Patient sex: M
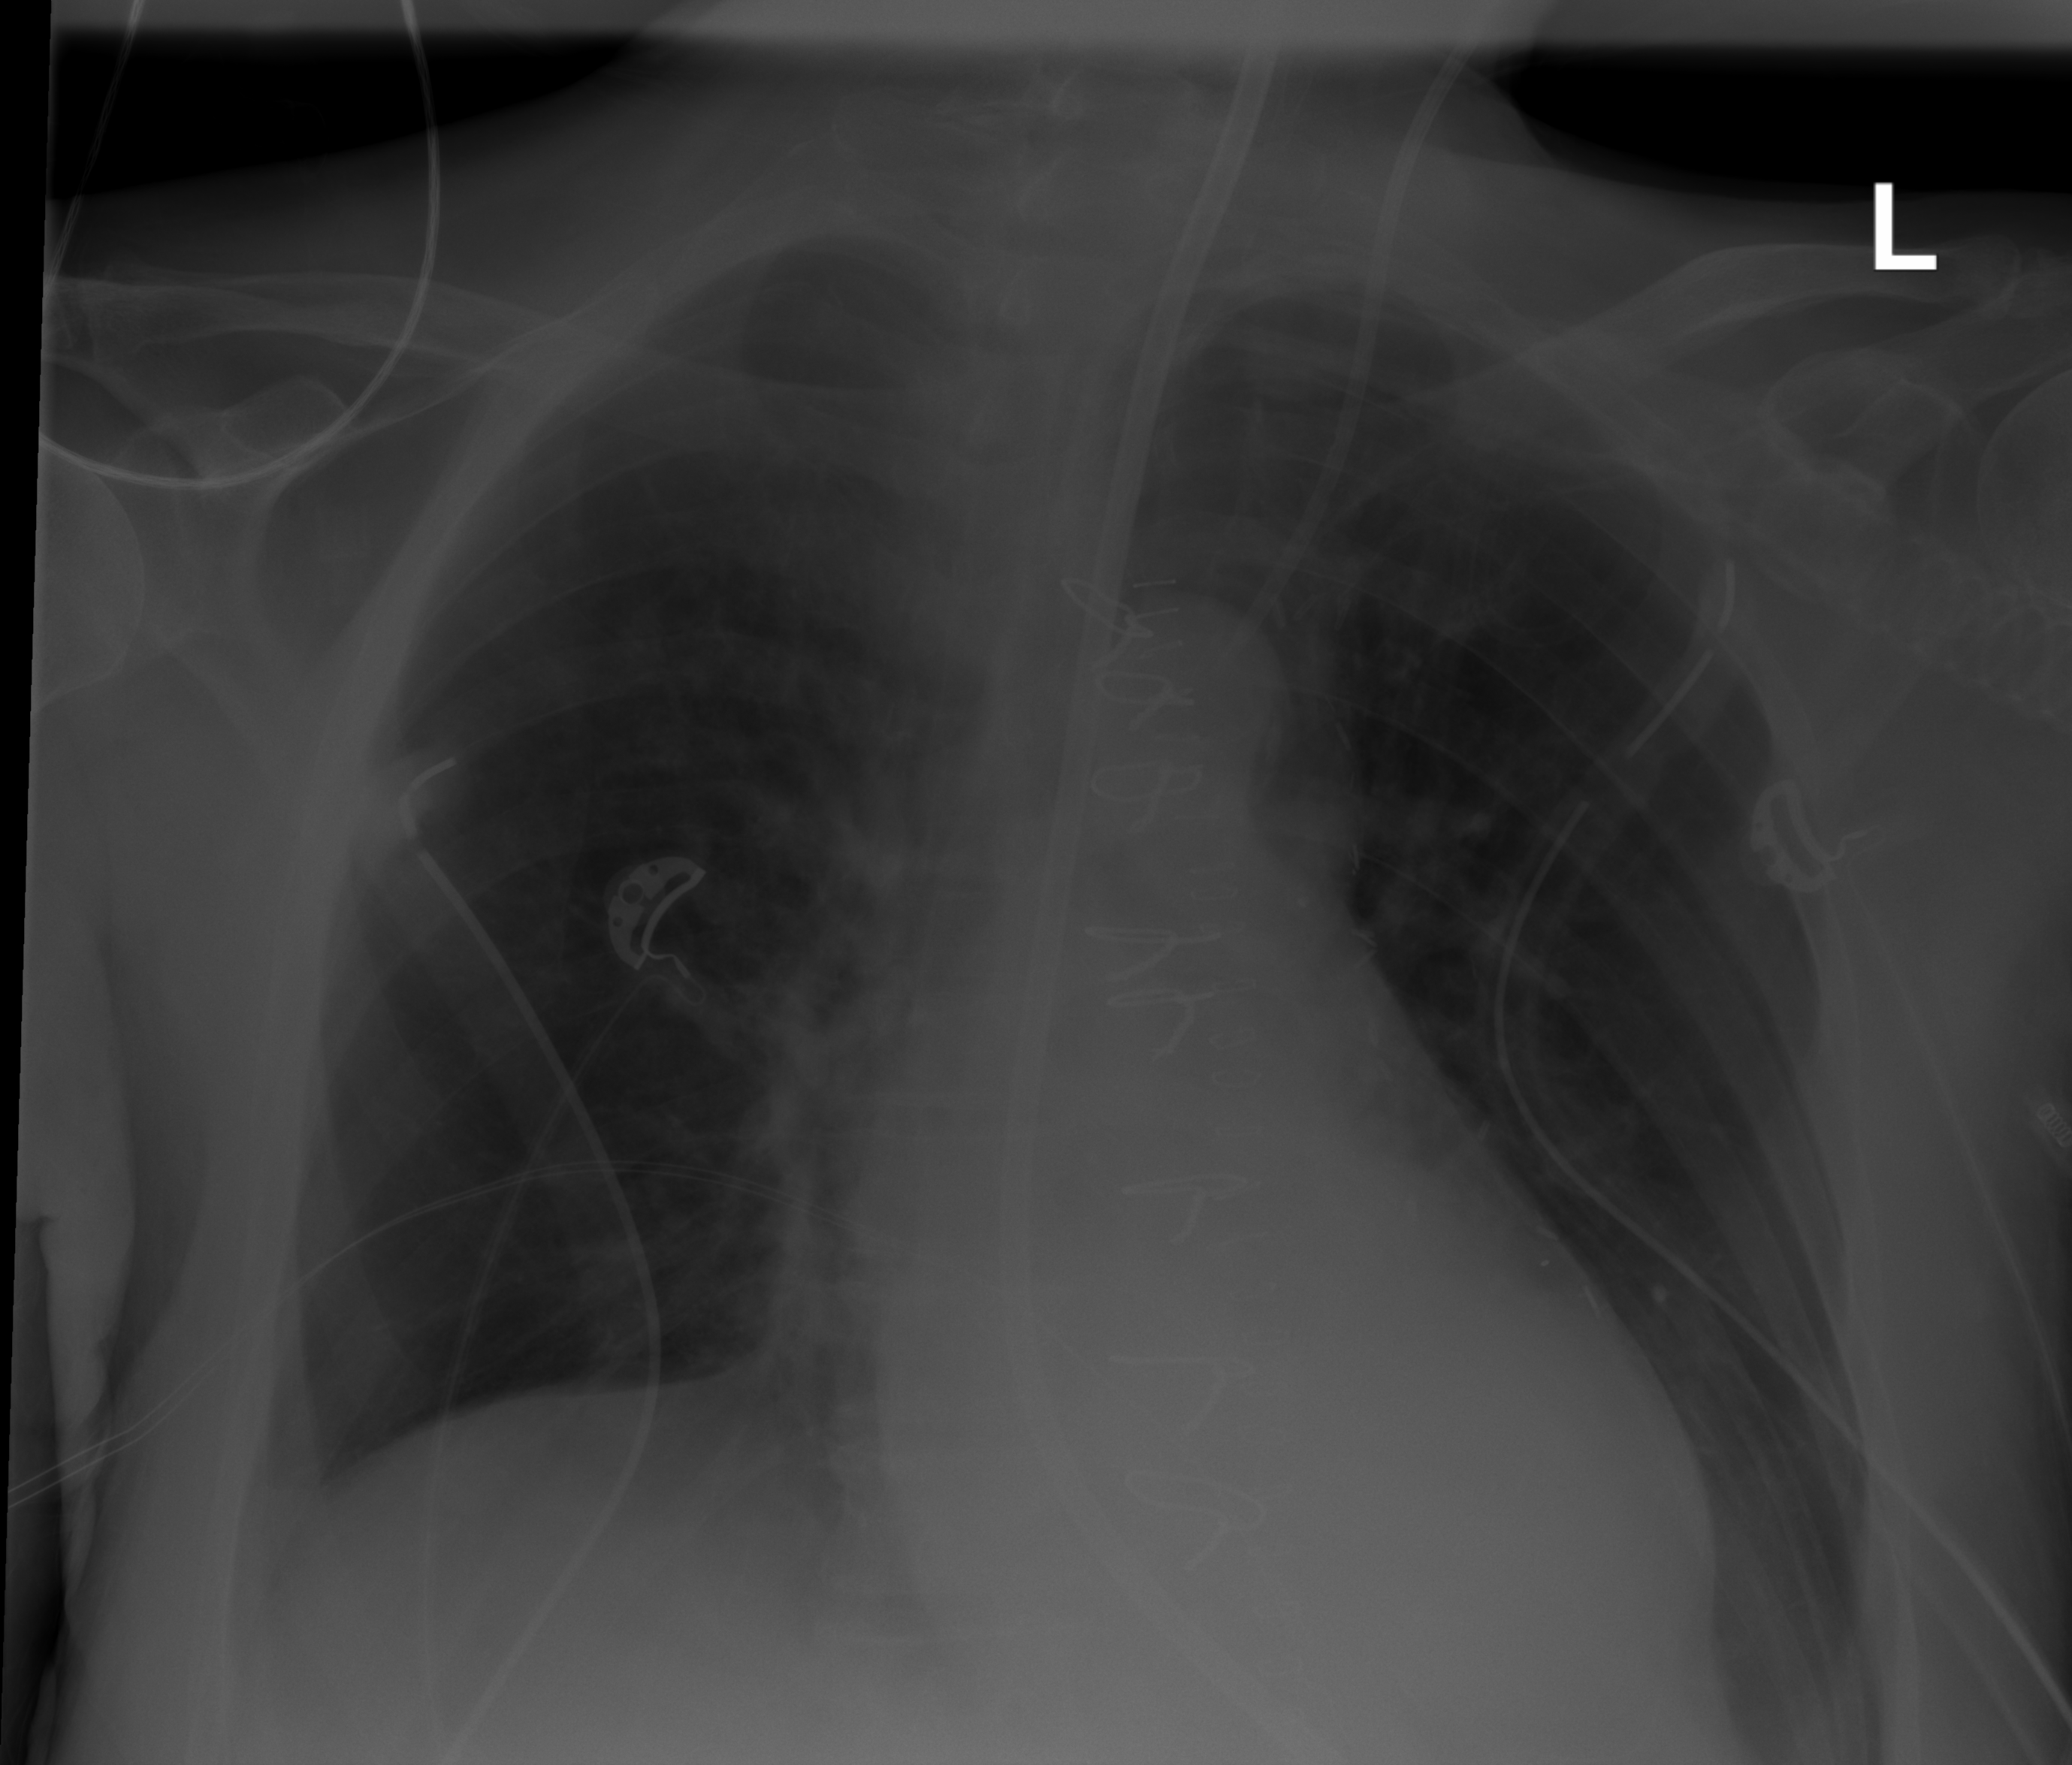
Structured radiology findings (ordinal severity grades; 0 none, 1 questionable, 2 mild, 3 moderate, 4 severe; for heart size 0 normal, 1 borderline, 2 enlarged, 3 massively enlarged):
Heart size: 0
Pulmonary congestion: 0
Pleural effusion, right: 0
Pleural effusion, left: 0
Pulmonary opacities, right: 2
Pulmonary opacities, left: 0
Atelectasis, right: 2
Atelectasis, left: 0